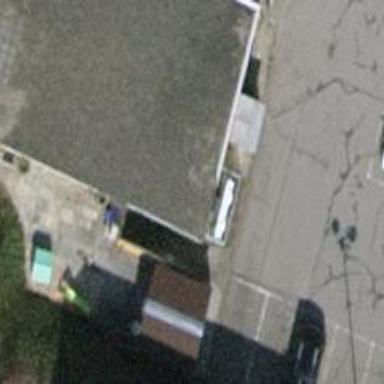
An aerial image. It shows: Recycling container at amenity designated for recycling.